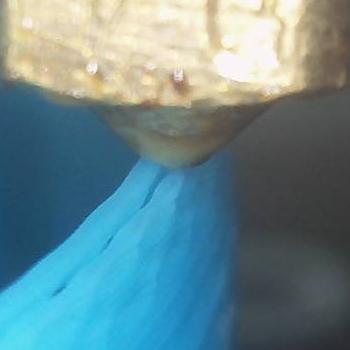
Flow rate: 105%